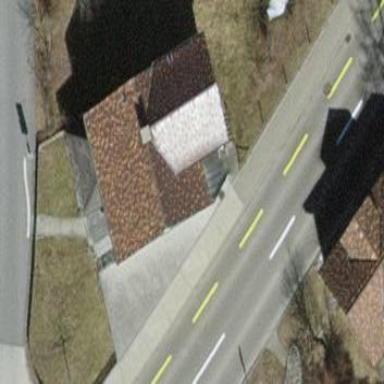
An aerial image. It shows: Simple house.